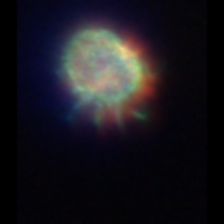
Taxon: Ciliates
Group: Other